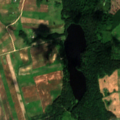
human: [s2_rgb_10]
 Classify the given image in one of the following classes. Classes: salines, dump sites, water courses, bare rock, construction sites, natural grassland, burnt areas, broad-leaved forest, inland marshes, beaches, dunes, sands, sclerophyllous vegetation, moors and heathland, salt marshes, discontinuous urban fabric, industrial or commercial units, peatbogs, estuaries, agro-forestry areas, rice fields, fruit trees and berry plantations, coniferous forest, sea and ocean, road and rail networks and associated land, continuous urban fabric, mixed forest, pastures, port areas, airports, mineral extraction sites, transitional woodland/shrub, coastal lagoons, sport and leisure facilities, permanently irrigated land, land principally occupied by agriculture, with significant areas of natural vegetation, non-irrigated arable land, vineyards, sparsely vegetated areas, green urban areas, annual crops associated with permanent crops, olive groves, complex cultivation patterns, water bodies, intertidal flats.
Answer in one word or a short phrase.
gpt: discontinuous urban fabric, non-irrigated arable land, complex cultivation patterns, land principally occupied by agriculture, with significant areas of natural vegetation, broad-leaved forest, mixed forest, transitional woodland/shrub